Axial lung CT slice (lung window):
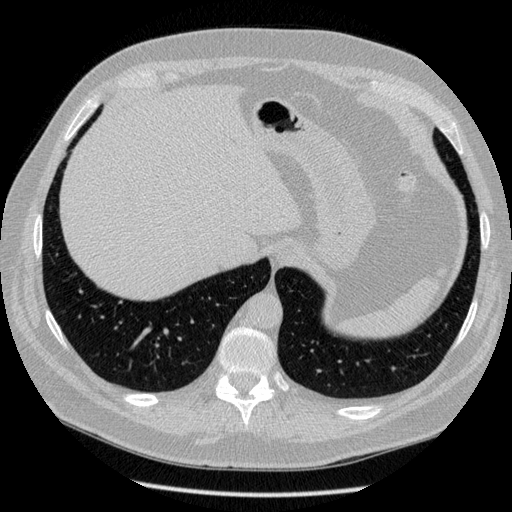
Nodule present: no